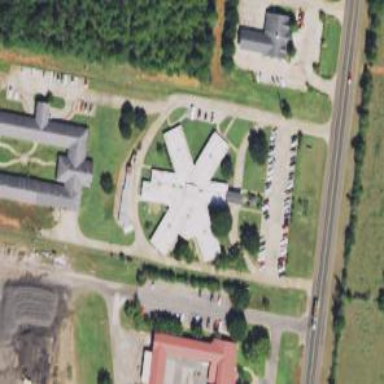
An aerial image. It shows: Nursing home building.